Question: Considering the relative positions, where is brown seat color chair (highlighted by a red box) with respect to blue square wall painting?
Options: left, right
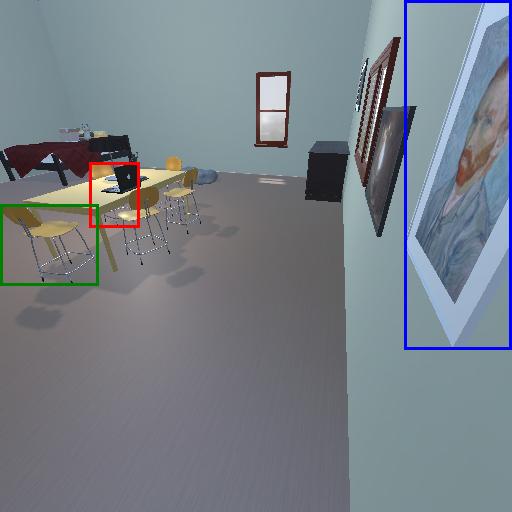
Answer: left